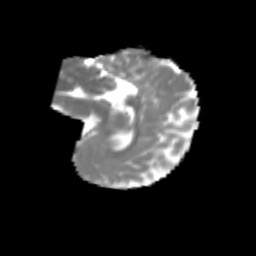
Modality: MD
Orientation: sagittal
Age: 6
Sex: female
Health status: healthy